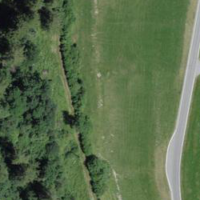
EUNIS habitat code: 43
Species observed at this site:
Stellaria graminea